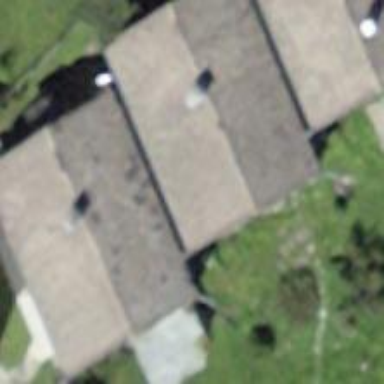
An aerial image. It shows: Simple house.